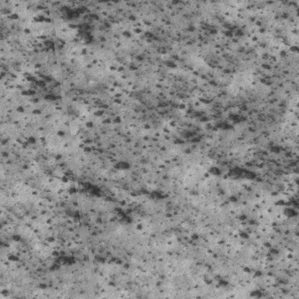
Label: frost